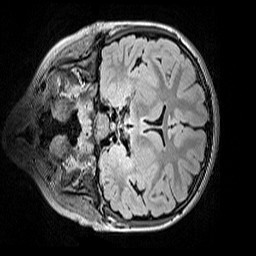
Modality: FLAIR
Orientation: coronal
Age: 9
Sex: female
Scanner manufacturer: siemens
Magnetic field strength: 3 T
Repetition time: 5 s
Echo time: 0.388 s